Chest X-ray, AP view. Patient: 58 years old, sex M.
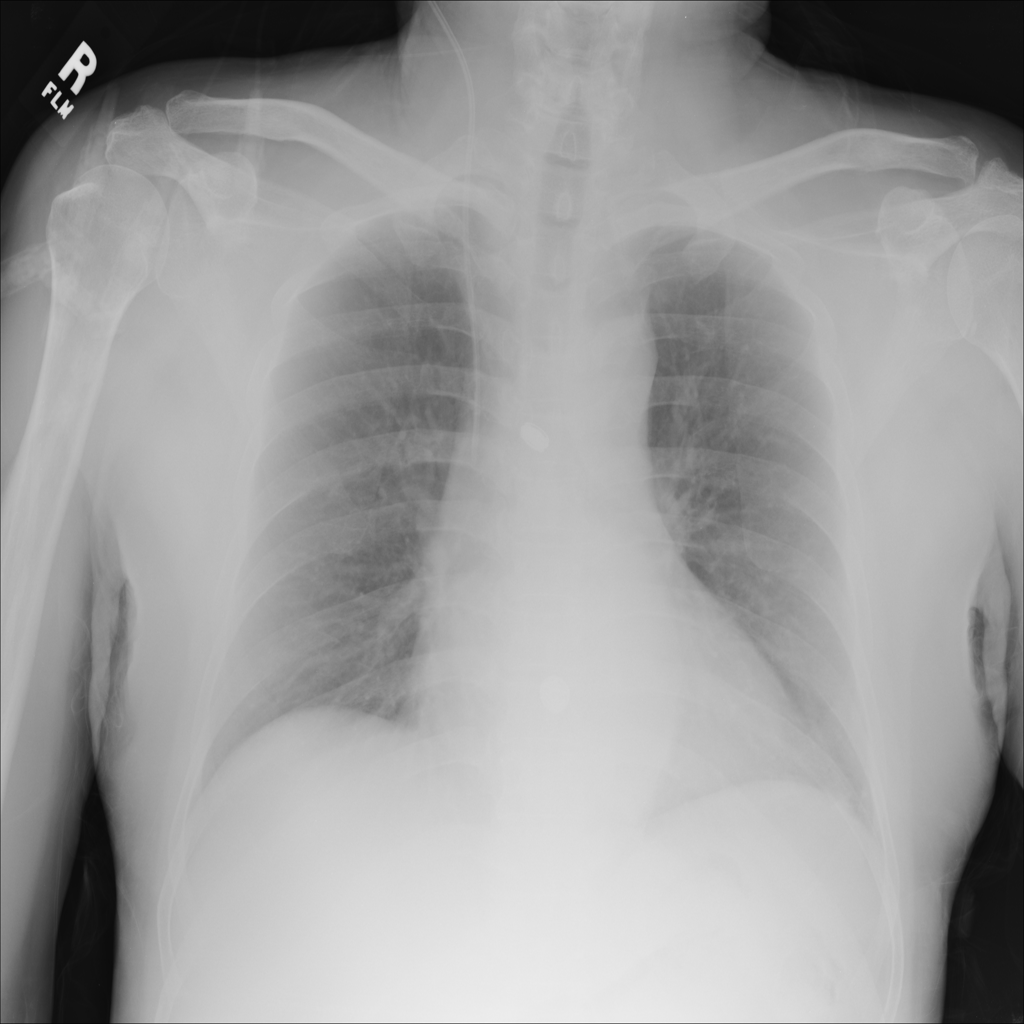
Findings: No Finding